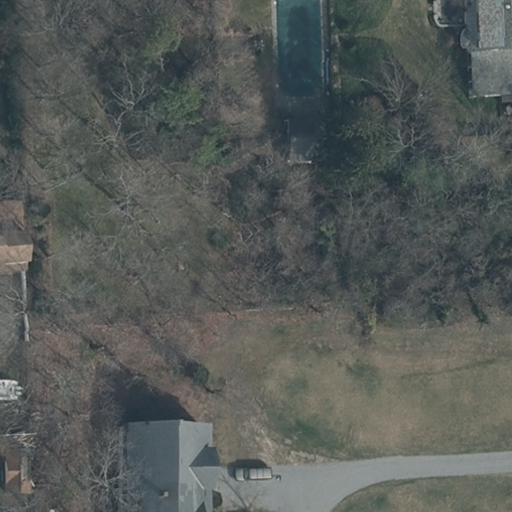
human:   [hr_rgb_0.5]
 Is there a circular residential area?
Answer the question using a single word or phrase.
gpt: no

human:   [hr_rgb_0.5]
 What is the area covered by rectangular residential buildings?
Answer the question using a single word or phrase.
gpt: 80m2

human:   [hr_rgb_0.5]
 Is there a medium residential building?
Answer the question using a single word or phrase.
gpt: no

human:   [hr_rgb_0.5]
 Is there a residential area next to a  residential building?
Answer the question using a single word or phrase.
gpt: yes

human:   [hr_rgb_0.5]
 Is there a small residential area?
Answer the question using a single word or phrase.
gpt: no

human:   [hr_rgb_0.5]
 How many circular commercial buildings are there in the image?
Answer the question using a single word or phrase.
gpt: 0

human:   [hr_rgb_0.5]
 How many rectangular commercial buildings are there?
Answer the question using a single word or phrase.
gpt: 0

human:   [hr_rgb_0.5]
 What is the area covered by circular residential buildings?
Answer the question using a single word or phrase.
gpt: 0m2

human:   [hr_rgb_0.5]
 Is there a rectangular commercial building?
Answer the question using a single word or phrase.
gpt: no

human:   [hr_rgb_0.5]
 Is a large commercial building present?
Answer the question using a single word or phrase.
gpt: no

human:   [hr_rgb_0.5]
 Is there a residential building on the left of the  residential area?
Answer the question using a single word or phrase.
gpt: no

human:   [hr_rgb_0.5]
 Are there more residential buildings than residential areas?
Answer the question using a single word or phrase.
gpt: yes

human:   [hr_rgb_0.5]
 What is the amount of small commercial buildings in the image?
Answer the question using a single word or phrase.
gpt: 0

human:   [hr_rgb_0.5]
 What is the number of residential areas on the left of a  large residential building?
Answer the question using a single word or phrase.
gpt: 0

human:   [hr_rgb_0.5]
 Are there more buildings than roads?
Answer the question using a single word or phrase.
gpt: yes

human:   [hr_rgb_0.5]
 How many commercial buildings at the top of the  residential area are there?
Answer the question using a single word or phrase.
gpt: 0

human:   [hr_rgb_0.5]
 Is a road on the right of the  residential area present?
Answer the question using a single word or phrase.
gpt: no

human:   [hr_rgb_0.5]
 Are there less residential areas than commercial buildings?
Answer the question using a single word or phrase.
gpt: no

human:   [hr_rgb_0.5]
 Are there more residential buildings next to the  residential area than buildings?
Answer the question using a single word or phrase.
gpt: no

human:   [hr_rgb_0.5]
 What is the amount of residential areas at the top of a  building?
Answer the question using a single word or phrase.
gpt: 0

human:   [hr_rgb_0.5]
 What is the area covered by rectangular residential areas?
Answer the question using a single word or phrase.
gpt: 10595m2

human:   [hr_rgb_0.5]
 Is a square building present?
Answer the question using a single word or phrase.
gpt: no

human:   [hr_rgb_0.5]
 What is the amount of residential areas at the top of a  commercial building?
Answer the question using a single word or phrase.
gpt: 0

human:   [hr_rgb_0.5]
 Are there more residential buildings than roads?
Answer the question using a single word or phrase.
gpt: yes

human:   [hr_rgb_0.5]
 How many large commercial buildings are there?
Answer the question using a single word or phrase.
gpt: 0

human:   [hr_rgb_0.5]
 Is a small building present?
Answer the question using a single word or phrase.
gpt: yes

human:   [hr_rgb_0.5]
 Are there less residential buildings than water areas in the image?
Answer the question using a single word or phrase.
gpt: no

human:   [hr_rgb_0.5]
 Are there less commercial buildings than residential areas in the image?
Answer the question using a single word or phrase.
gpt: yes

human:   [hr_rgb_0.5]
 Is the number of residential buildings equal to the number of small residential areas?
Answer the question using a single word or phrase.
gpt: no

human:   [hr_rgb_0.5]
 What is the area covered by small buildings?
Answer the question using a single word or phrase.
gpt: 288m2

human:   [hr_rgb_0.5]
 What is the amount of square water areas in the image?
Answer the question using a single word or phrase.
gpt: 0

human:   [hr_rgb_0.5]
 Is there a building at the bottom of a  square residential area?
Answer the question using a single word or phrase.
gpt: no

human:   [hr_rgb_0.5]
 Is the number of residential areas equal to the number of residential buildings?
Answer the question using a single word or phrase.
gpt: no

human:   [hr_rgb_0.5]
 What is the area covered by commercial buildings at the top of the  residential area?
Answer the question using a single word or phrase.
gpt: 0m2

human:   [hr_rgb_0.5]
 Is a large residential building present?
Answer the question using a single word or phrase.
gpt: no

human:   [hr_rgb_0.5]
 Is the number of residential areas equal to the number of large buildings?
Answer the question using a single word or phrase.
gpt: no